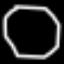
Label: octagon